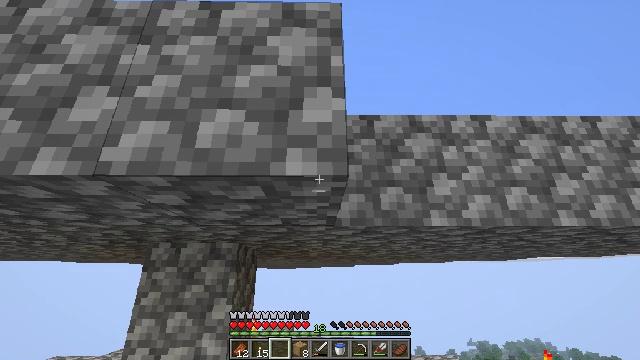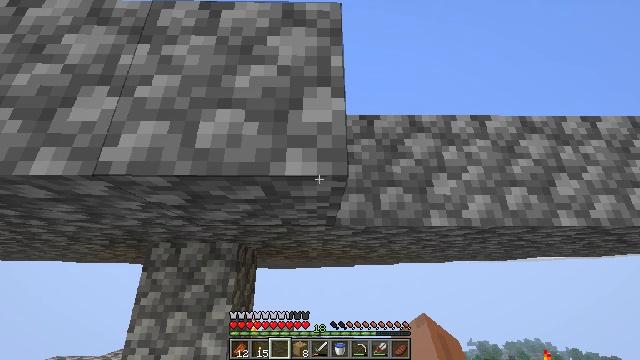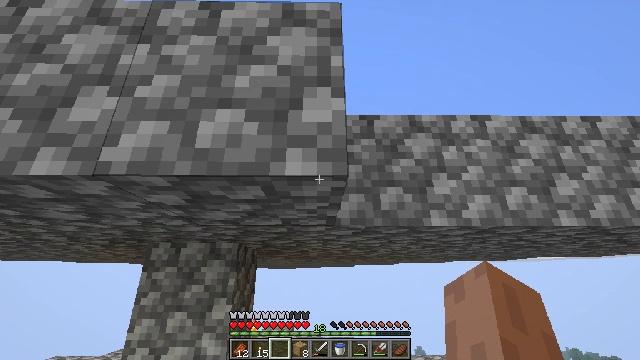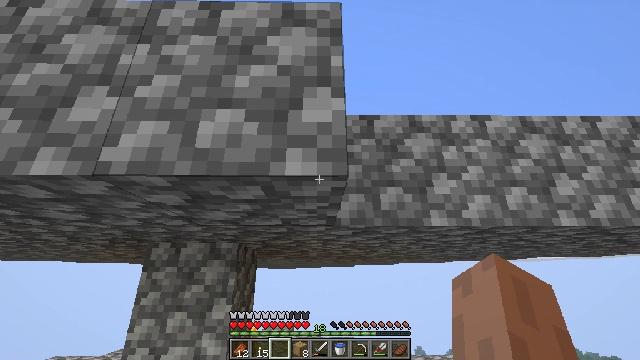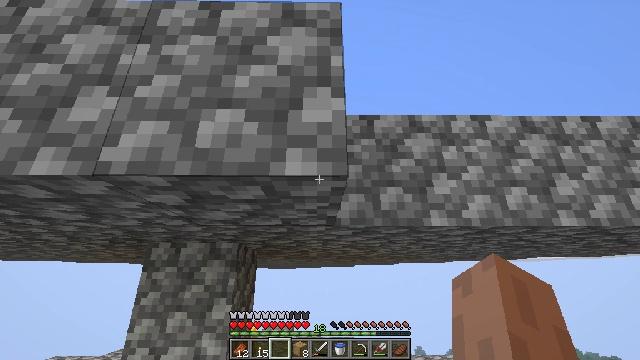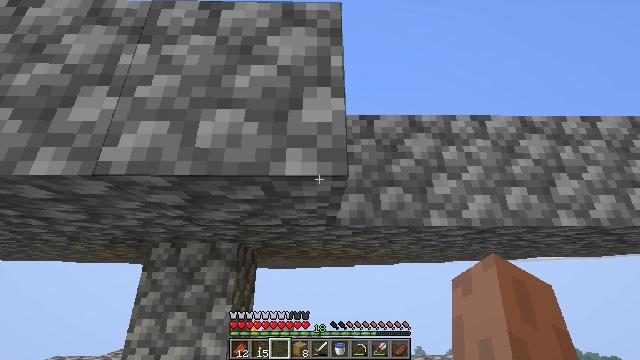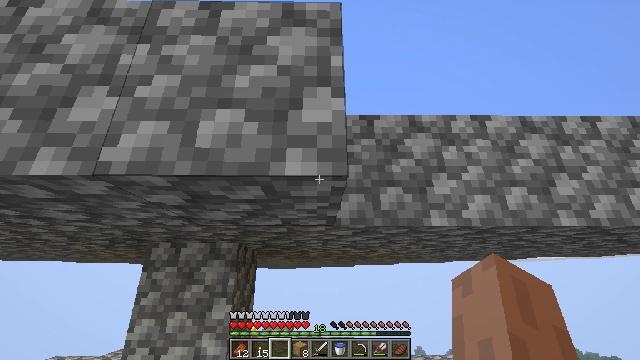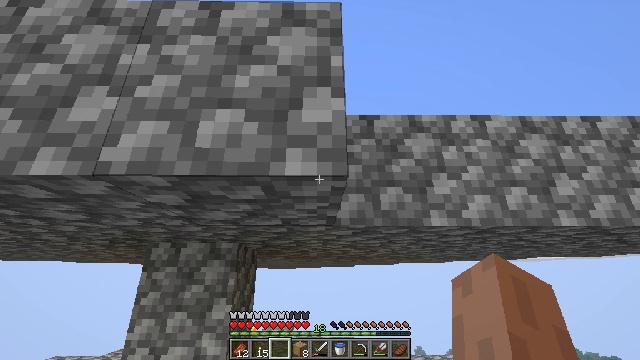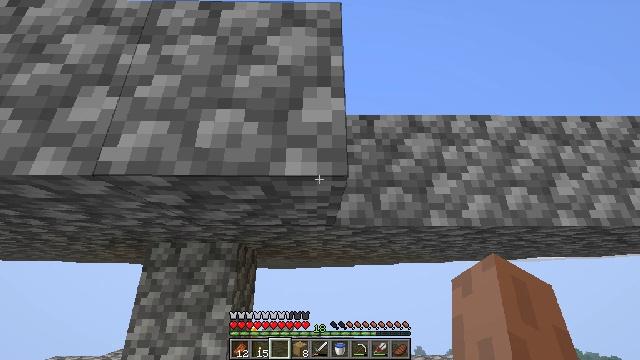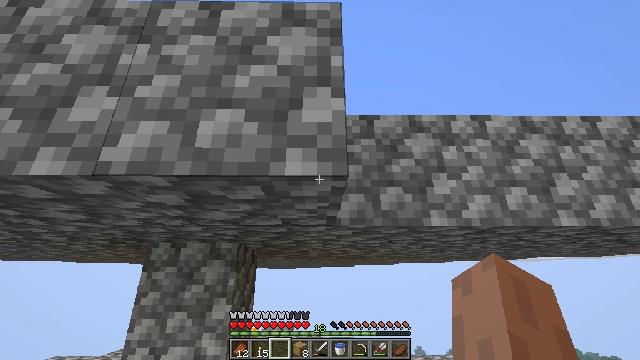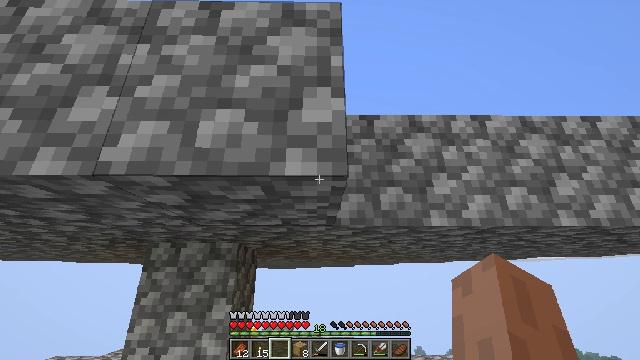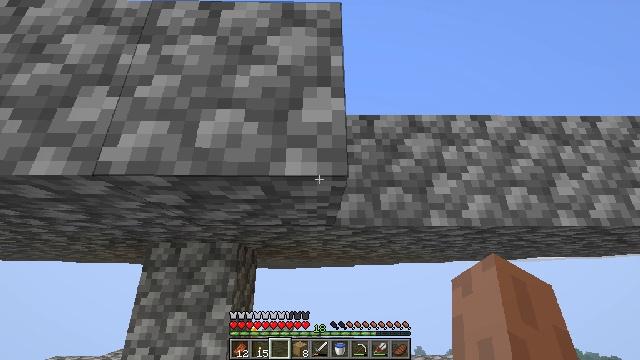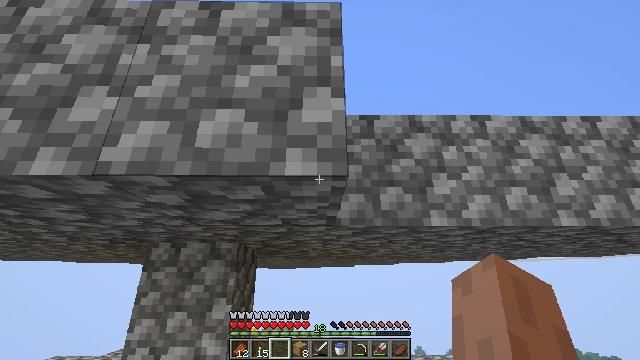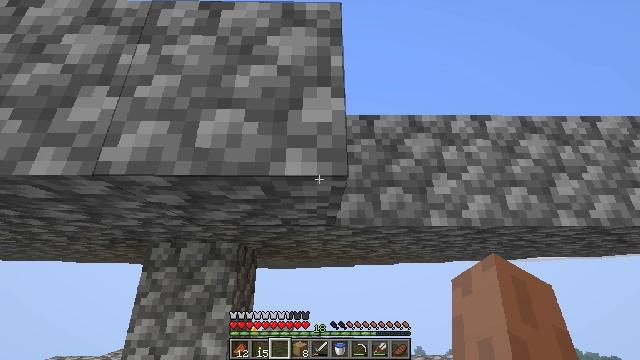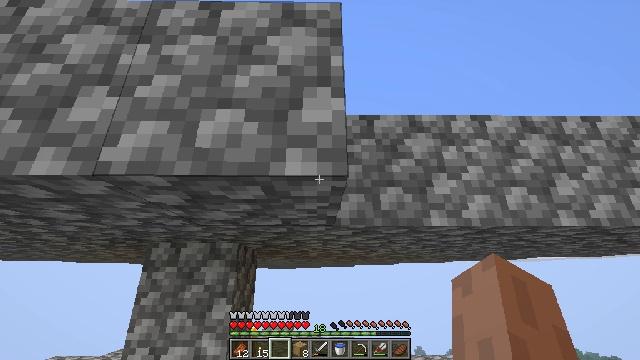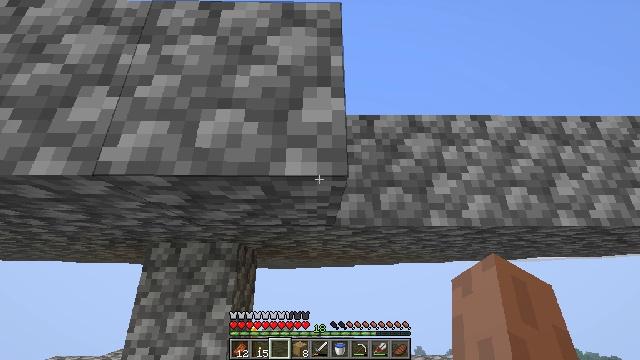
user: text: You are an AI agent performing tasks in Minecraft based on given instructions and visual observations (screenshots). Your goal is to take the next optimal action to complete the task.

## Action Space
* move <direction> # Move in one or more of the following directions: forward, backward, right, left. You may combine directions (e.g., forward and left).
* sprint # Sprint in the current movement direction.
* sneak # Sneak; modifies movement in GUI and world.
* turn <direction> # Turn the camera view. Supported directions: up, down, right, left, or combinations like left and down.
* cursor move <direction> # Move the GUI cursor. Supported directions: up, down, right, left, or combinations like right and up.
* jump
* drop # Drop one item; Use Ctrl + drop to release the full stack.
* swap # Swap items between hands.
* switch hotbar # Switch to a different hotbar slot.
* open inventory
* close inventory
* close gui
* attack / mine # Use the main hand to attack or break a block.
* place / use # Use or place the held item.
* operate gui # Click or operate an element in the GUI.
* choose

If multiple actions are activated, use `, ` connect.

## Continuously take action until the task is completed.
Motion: motion action
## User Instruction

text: Turn raw beef into cooked beef in a furnace.
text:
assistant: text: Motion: no_op
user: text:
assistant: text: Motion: no_op
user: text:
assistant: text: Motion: no_op
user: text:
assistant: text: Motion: no_op
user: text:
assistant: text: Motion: no_op
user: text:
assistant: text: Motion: no_op
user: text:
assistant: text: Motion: no_op
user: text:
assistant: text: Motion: no_op
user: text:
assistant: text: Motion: no_op
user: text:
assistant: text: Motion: no_op
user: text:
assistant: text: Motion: no_op
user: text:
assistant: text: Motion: no_op
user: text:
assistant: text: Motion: no_op
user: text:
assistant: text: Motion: no_op
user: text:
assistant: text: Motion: no_op
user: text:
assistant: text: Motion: no_op
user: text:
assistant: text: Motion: no_op
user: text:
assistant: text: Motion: no_op
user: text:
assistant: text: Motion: no_op
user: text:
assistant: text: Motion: no_op
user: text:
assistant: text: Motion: no_op
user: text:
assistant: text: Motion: no_op
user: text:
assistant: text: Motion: no_op
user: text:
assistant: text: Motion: no_op
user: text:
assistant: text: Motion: no_op
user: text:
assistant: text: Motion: no_op
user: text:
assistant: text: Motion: no_op
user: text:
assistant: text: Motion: no_op
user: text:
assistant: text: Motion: no_op
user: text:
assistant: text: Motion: no_op